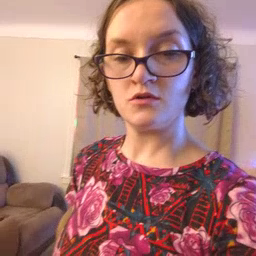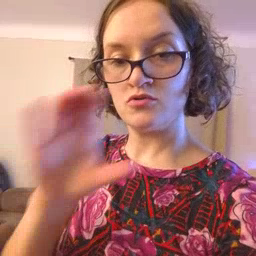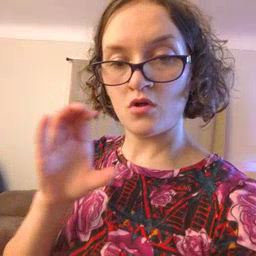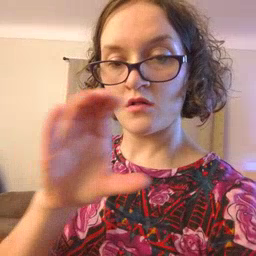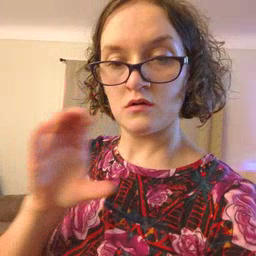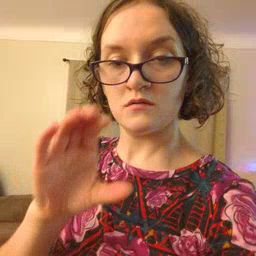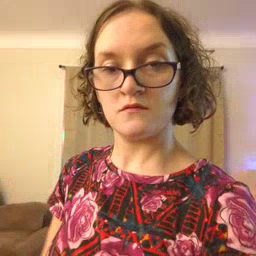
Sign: chocolate